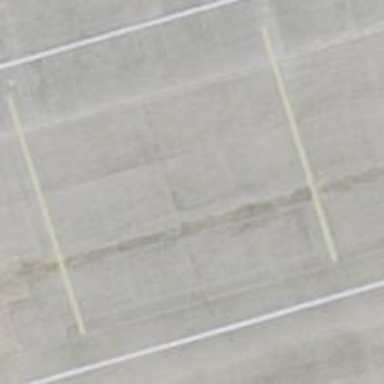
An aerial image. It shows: Airport parking position.